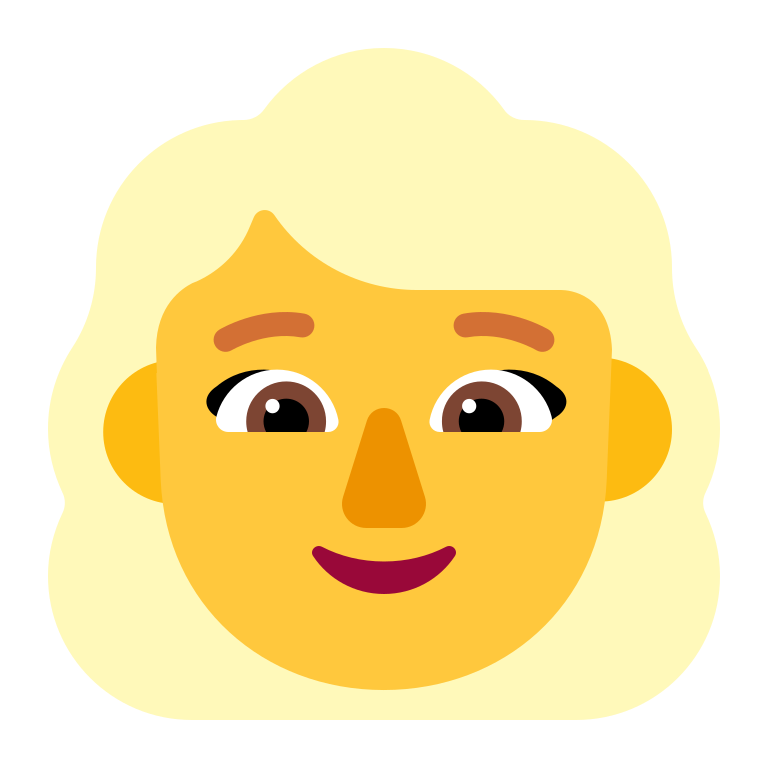
woman blonde hair flat default